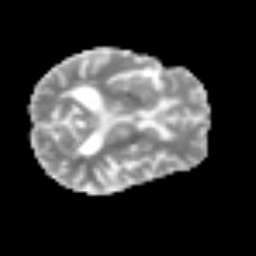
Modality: MD
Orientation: axial
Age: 54
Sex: female
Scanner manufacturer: siemens
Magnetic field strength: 3 T
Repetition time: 3.2 s
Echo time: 0.081 s